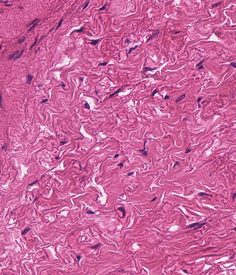
Tumor epithelial tissue: no
Tumor-associated stroma tissue: yes
Normal tissue: no